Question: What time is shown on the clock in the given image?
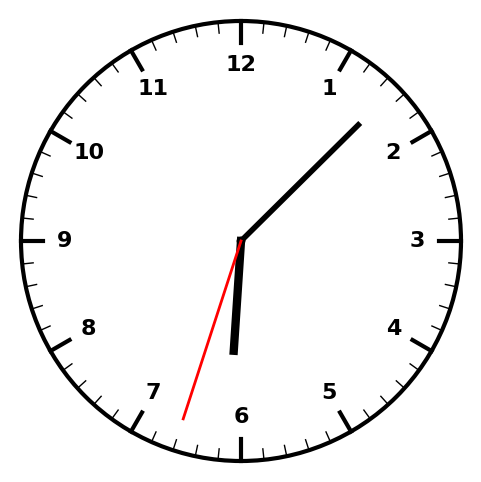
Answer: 06:07:33